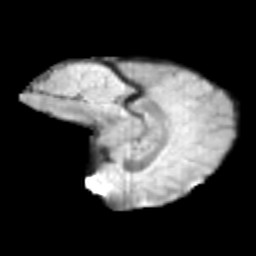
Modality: T2w
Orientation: sagittal
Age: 12
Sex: female
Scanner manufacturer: siemens
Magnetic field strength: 3 T
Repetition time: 3.8 s
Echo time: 0.07 s